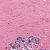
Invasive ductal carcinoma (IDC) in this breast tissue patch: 0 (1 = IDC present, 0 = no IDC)